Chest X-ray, PA view. Patient: 10 years old, sex M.
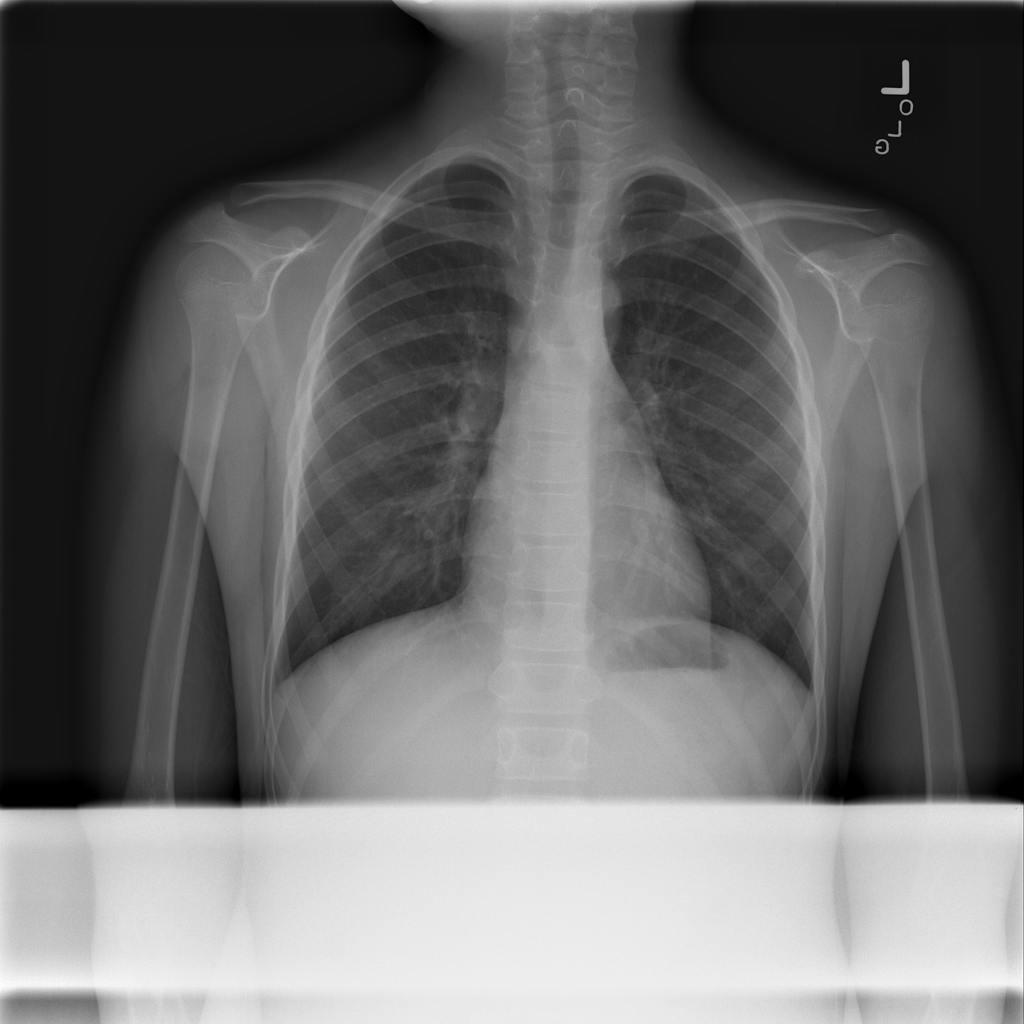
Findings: No Finding